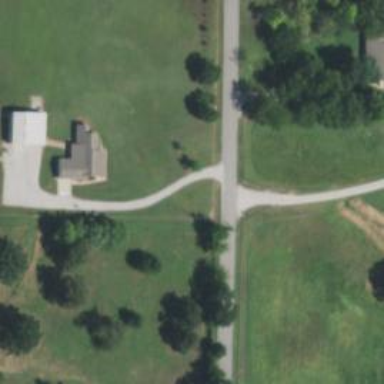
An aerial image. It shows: Driveway.